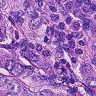
Metastatic tissue present: yes